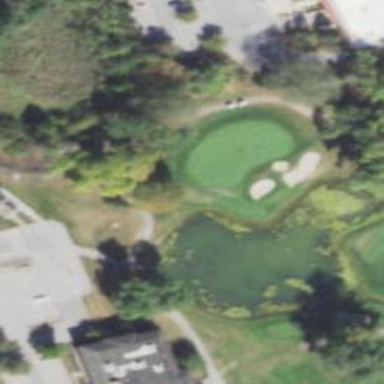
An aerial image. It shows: View of golf hole.